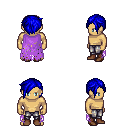
a pixel art fantasy rpg character, male body template, human, tanned skin, maroon tattered cape, metal pants, blue pixie cut hairstyle, brown shoes, four views (front, back, left, right), 2x2 character sprite sheet, small pixel art, hard edges, no anti-aliasing